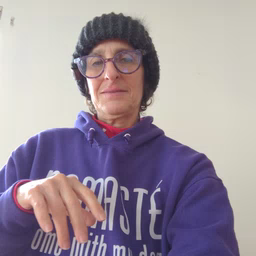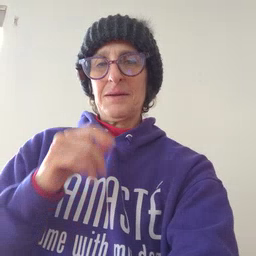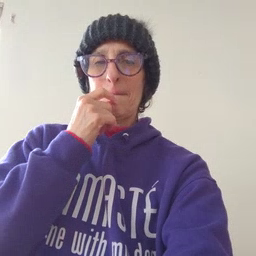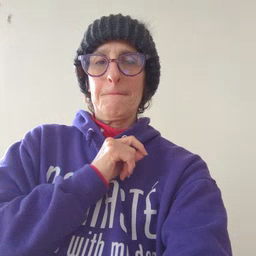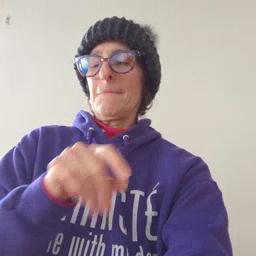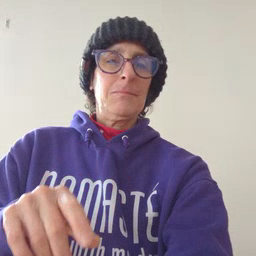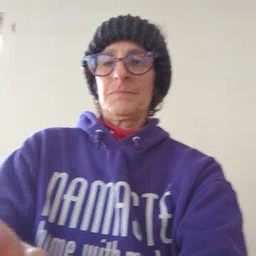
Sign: pen